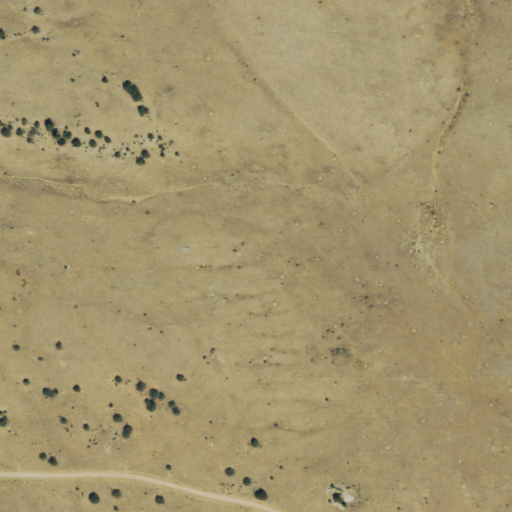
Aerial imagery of plain(s) in Colorado named Piles Pasture containing grassland and shrub